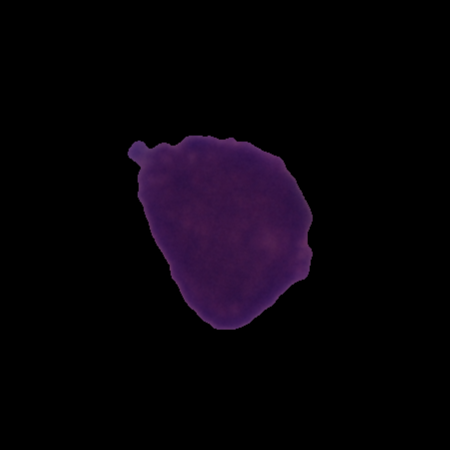
Label: cancer